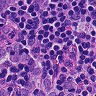
Metastatic tissue present: yes